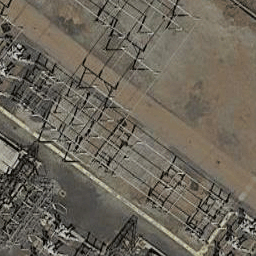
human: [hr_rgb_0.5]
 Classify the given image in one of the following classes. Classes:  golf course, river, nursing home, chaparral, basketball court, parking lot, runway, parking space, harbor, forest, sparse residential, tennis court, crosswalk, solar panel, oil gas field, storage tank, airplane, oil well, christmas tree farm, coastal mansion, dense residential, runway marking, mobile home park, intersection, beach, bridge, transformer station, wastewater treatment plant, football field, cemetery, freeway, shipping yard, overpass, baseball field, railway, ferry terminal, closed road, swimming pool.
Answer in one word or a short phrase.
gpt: transformer station